Aerial crown-view tile of a tropical tree (Barro Colorado Island, Panama), acquired 20250715:
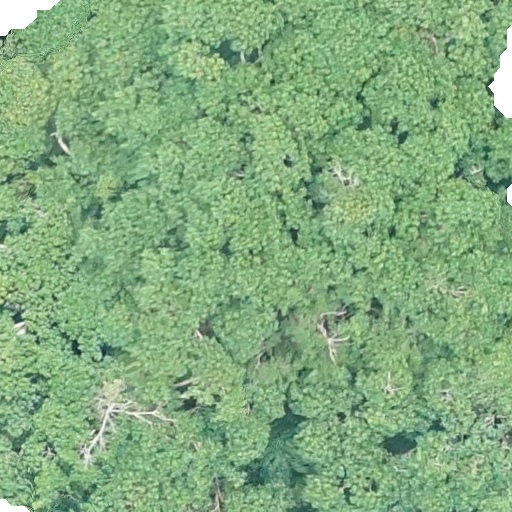
Species: Hura crepitans
GBIF accepted scientific name: Hura crepitans
Crown area: 583.485 m²